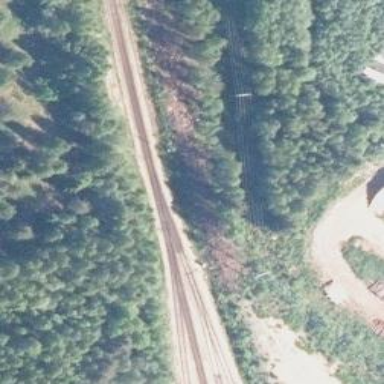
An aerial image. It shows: Railway track classified as B1.